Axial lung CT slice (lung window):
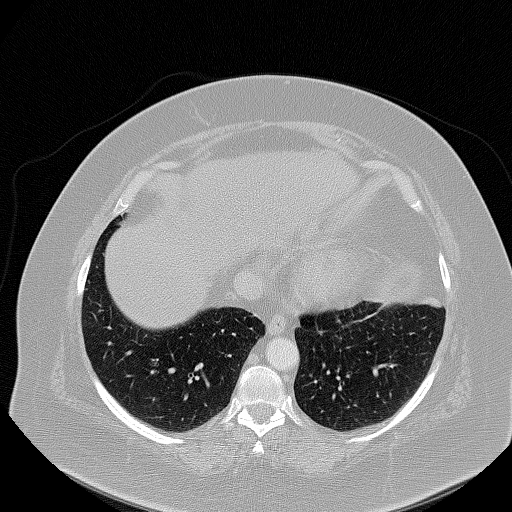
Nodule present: no